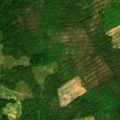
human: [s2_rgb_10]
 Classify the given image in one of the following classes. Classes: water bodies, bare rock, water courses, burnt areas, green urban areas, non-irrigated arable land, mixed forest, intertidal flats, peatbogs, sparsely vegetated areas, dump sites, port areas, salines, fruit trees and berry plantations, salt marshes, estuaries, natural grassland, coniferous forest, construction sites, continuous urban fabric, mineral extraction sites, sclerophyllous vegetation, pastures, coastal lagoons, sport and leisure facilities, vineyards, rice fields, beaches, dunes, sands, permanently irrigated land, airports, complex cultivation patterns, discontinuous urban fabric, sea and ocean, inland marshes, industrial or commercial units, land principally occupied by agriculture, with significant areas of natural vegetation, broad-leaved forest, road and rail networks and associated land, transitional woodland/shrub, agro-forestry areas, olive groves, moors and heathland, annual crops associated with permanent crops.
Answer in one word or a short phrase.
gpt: coniferous forest, mixed forest, transitional woodland/shrub